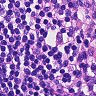
Metastatic tissue present: no